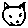
Label: cat